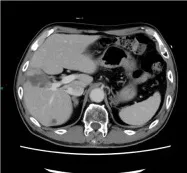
Changes in contrast-enhanced CT findings in responders during treatment.5.
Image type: radiology (ct)